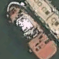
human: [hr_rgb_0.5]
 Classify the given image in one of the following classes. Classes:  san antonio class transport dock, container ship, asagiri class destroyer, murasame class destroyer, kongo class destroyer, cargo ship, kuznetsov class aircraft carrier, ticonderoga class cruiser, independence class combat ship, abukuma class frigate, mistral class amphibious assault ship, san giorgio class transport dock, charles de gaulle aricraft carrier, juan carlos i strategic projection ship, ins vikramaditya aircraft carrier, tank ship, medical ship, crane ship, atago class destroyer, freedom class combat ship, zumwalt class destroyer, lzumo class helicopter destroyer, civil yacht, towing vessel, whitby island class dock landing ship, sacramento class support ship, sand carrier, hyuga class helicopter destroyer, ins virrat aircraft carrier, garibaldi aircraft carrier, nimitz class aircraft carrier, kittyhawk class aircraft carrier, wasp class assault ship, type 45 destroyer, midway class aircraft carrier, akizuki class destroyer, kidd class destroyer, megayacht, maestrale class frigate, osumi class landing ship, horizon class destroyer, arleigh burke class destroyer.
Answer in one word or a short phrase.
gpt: Towing vessel